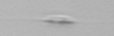
Label: Cylindrotheca_morphotype1